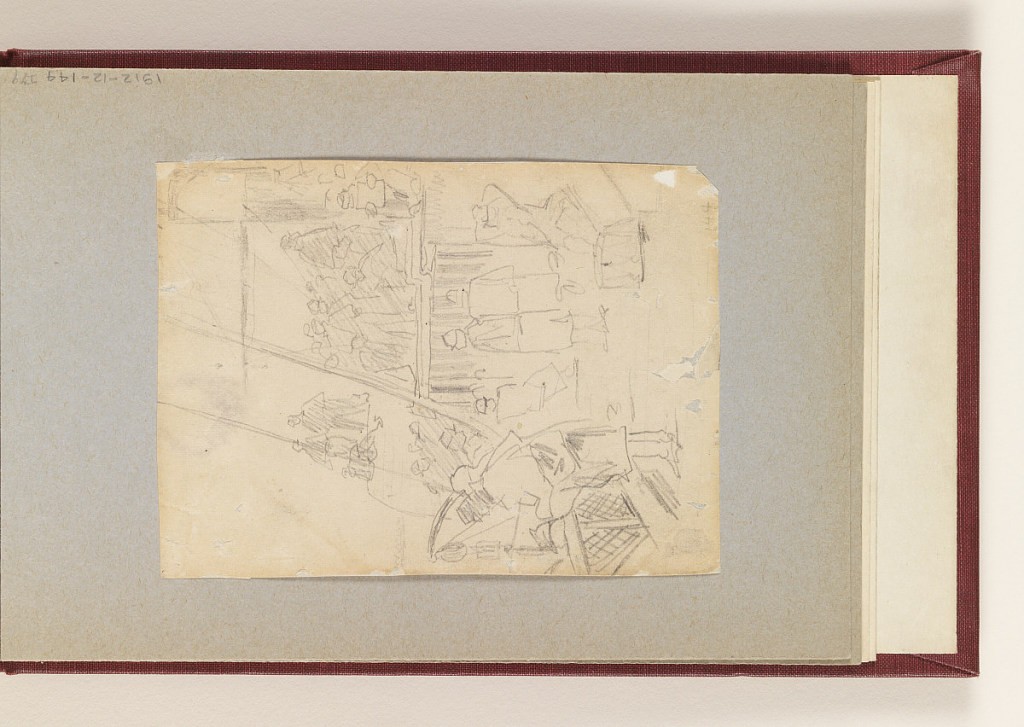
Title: Deck of a Side-Wheeler Army Transport
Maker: Winslow Homer, American, 1836–1910
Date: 1862
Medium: Graphite on wove paper, laid down
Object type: Drawing
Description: Vertical view of the side and deck of a side-wheeler army transport, with soldiers standing about in small groups; tents visible on riverbank in background.